Question: I've already built the animation part, used JS to control the in SVG element.
Now what I want to achieve is something like this:

I tried to use paths.getBoundingClientRect() to get the distance between viewport's border to the path's highest position, so I can make the whole background change when the peak reaches a certain position. (if (rect.top <= 100) {...})
But I don't know how to control irregularly shaped areas' attributes.
Any possible solution?
Thank you very much.
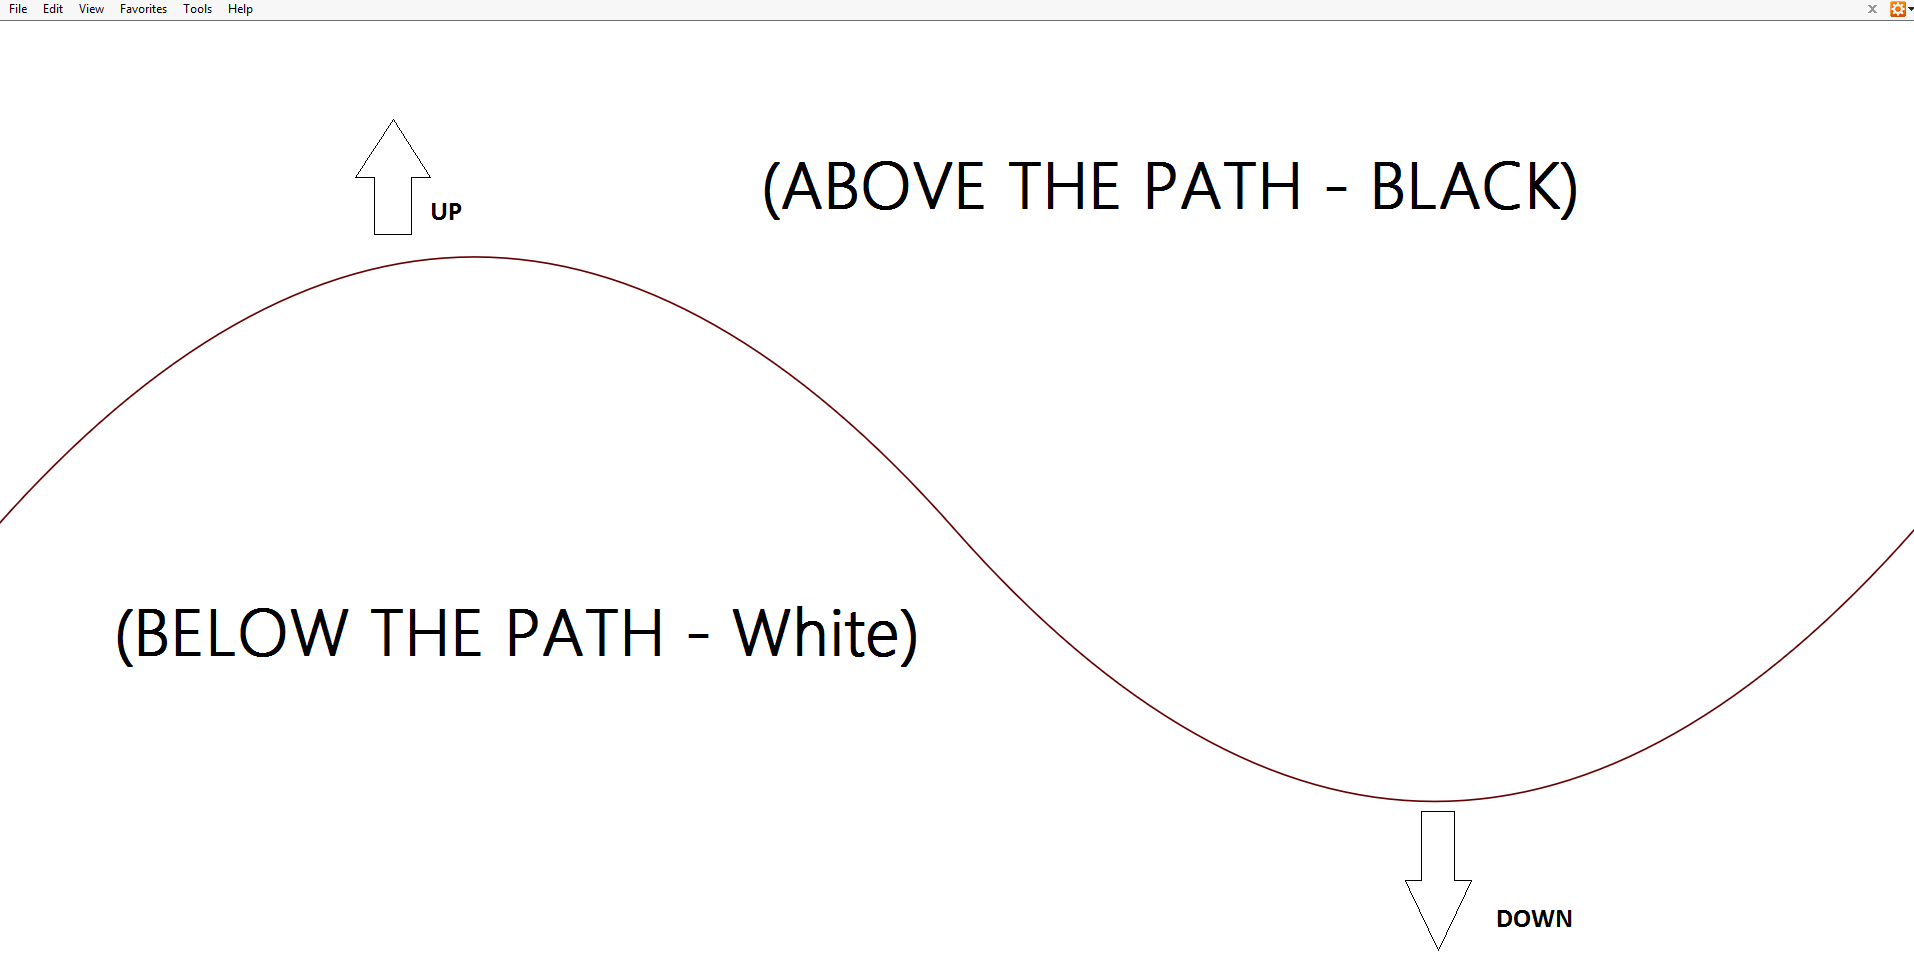
Answer: i have used <URL> for that sort of thing. it is very good. It provides a simple library to help you draw the graphs you want using svg. I think the particular part you are looking for is called library.
This is the API call.
- <URL>
# Some links below to examples and code for using d3js
- <URL>